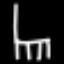
Label: chair